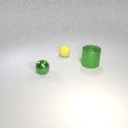
small green metal sphere to the left of large green metal cylinder